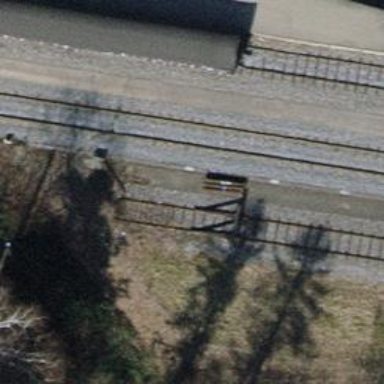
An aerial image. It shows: Railway buffer stop.